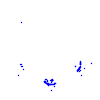
Particle: proton